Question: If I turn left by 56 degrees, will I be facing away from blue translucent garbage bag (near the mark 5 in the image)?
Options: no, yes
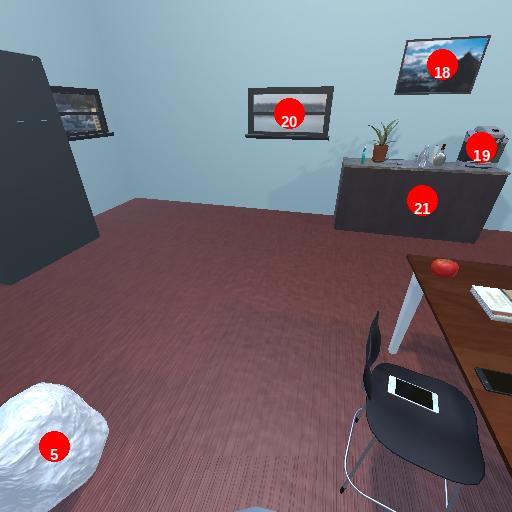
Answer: no